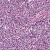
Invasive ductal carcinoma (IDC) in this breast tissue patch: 1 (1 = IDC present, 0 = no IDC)